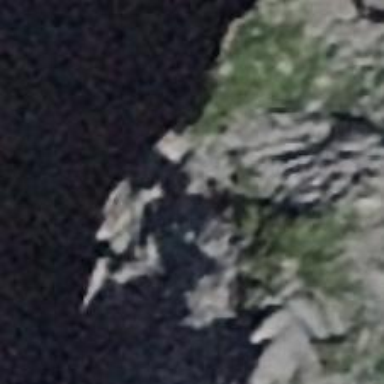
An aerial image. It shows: Cliff in nature.